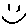
Label: smiley face